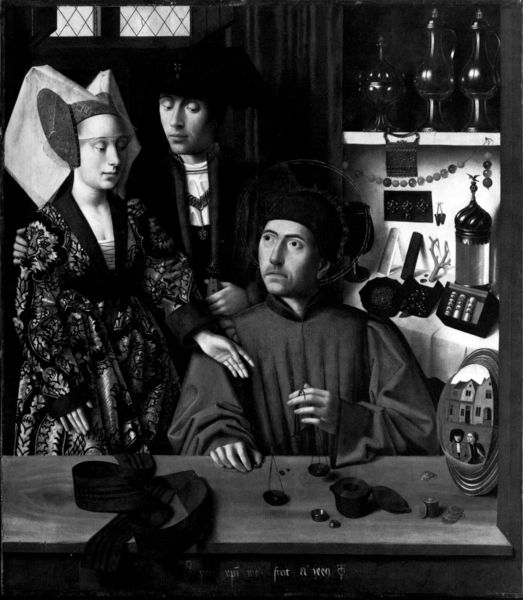
Titel: Der hl. Eligius in einem Goldschmiedeladen
Künstler: Wienand von Steeg
Institution: New York, Metropoliatan Museum of Art
Schlagwörter: gemälde, mann, weiß, stadt, fenster, frau, hut, hüte, kleid, männer, schmuck, schwarz, tisch, zeichnung, blick, schleier, haube, flasche, flaschen, regal, augen, band, pelz, bild, holland, hände, niederlande, spiegel, öl, häuser, spiegelung, gewand, gold, reich, stoff, adel, drei, händler, kaufmann, paar, handel, kopfbedeckung, schrift, kette, laden, figuren, inschrift, metall, vasen, beruf, waage, wage, linear, schwarz-weiß, ketten, kauf, bleiglas, brokat, krüge, malerisch, mittelalter, kaufen, kontor, kaiserreich, monarchie, reproduktion, verzierungen, dekolte, wiegen, latein, augsburg, kaufhaus, karaffen, münzen, messen, pfandleiher, medalion, hohlspiegel, vild im bild, hörnerhaube, monarcie, geldeintreiber, figurenruppe